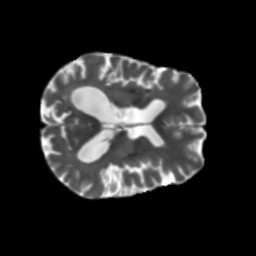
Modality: T2w
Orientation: axial
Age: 75
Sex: male
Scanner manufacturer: siemens
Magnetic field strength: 3 T
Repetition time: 5.25 s
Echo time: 0.08 s